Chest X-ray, PA view. Patient: 59 years old, sex F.
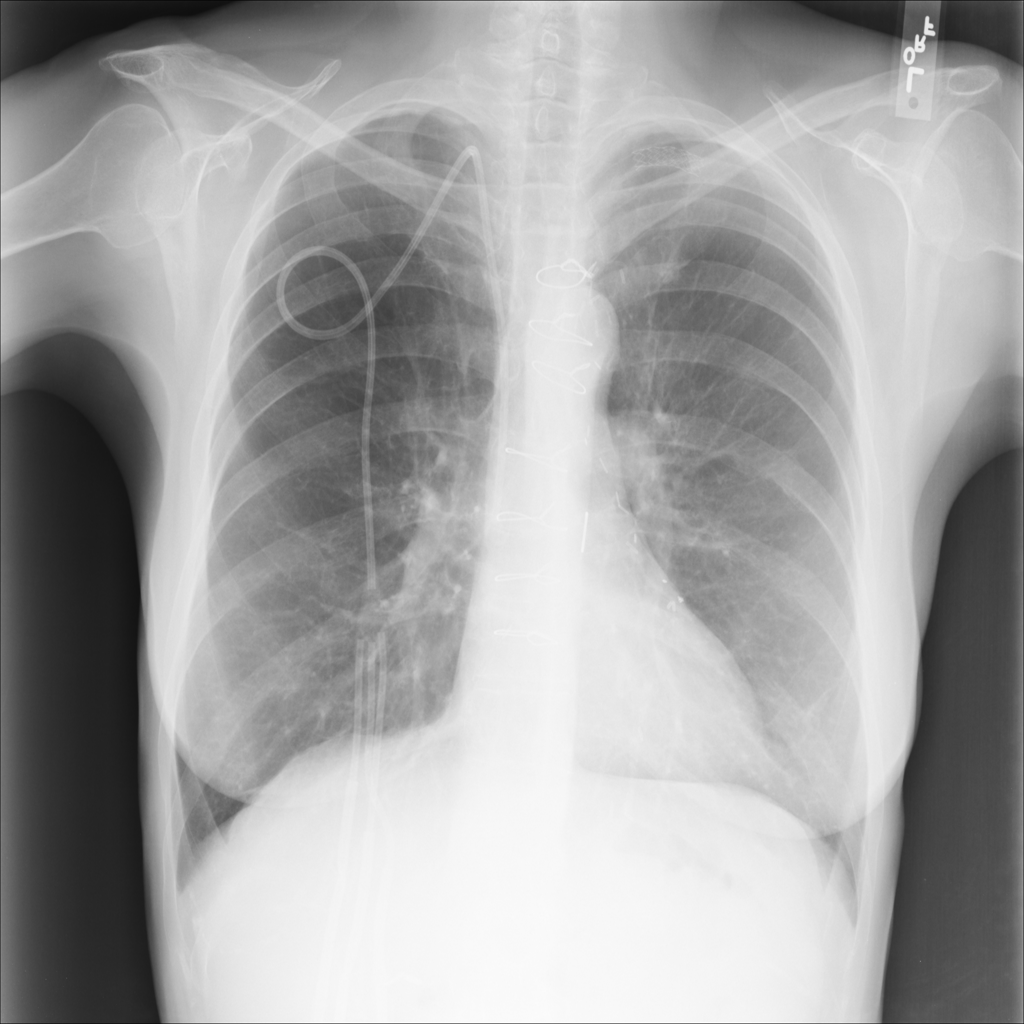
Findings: No Finding